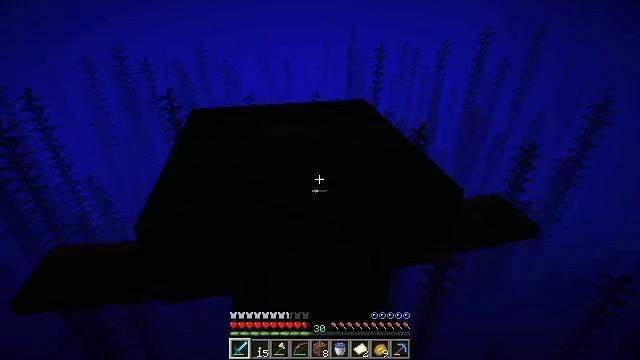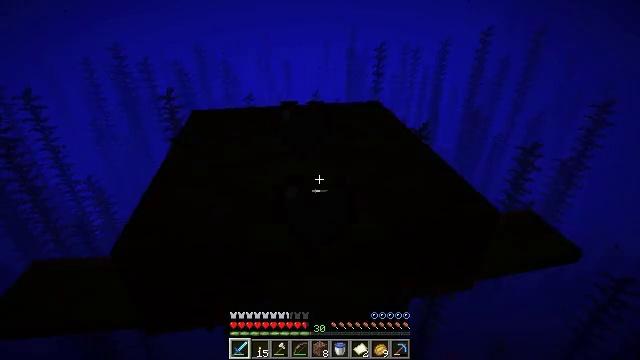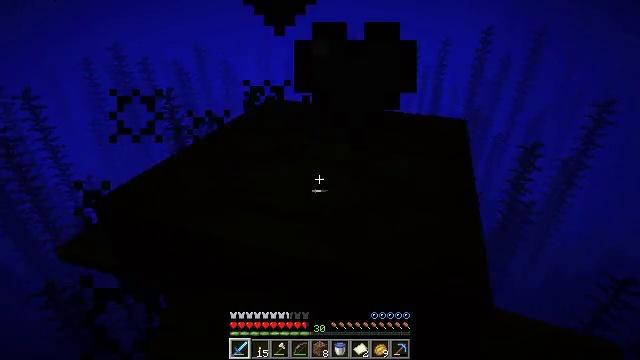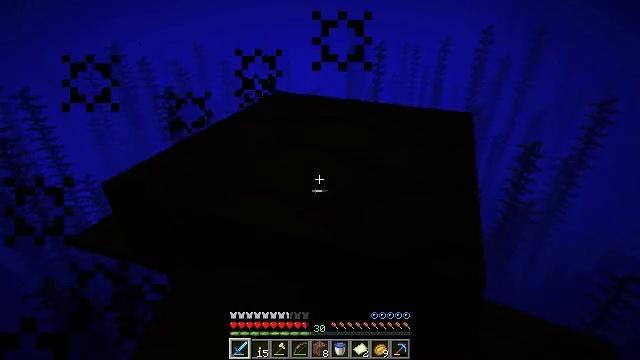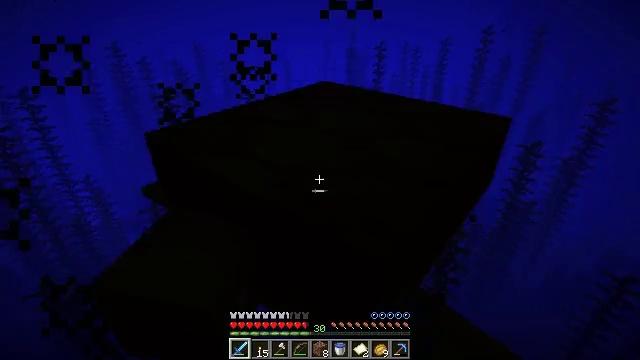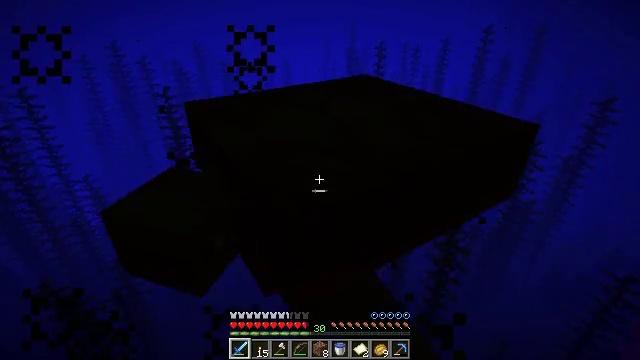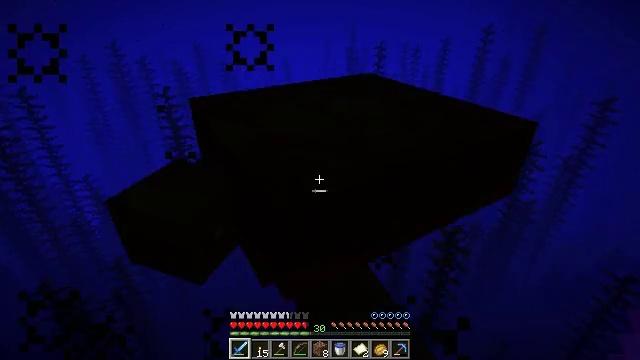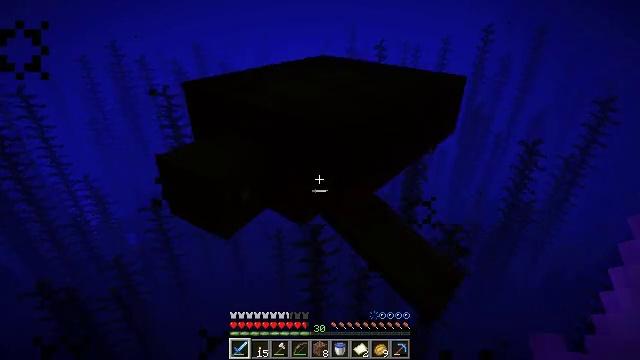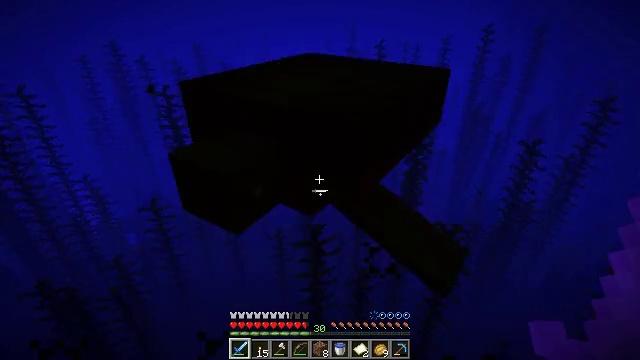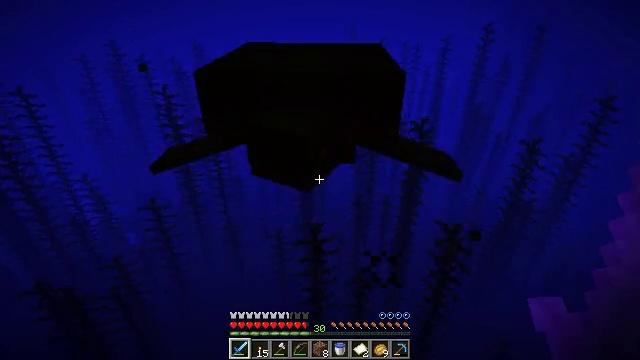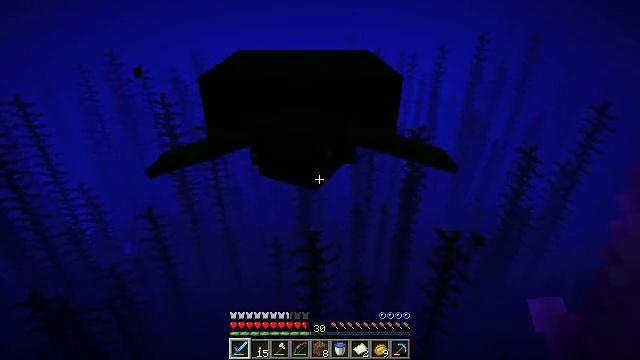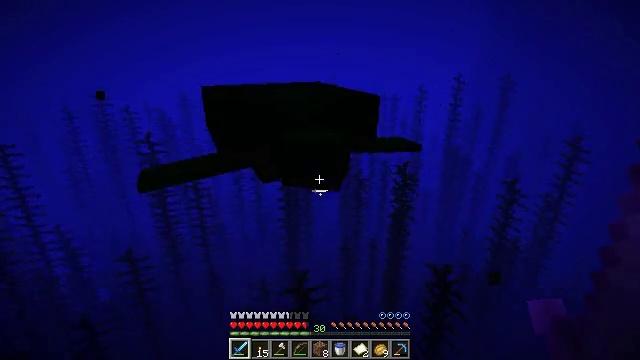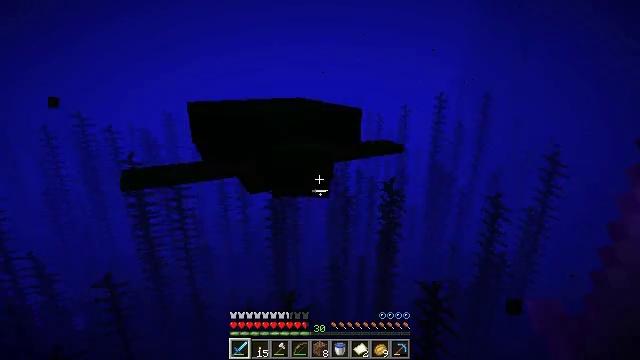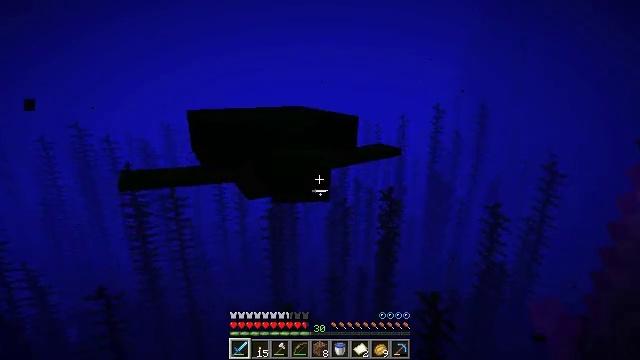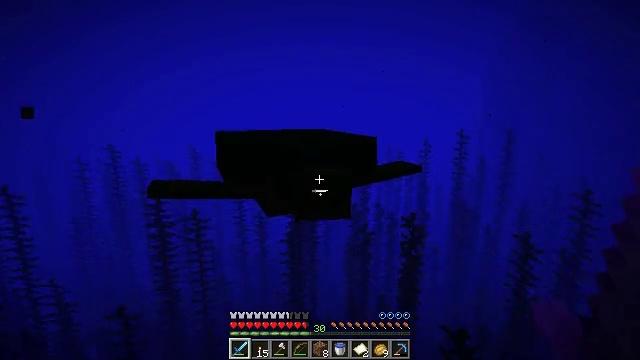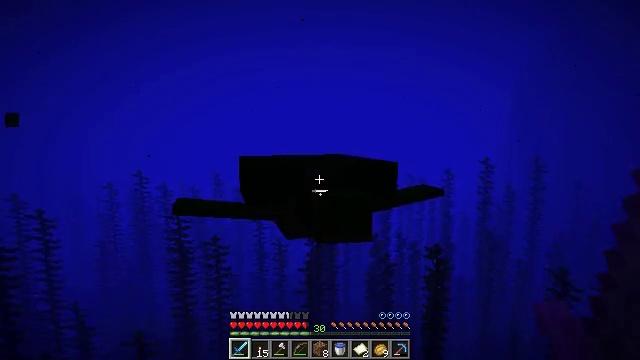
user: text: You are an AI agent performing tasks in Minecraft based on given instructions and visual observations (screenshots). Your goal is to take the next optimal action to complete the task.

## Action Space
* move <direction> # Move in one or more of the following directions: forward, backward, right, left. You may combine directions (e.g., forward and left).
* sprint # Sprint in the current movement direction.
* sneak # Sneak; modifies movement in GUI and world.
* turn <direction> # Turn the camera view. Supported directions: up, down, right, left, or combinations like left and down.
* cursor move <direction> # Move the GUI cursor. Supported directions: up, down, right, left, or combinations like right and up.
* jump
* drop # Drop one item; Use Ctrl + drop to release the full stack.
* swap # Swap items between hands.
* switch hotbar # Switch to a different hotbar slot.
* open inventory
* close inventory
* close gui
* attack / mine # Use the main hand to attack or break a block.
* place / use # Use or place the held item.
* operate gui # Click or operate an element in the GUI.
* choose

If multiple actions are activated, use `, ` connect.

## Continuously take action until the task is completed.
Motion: motion action
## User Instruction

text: Attack the turtle.
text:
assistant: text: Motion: no_op
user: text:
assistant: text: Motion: no_op
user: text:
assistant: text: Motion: no_op
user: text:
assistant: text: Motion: no_op
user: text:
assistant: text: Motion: no_op
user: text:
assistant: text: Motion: no_op
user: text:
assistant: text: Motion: no_op
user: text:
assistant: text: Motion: no_op
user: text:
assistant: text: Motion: no_op
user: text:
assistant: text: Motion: move forward, turn up
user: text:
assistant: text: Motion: move forward, turn right and up
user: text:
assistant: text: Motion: move forward, turn right and up
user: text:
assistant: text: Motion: move forward, turn up
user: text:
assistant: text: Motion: move forward, turn left and up
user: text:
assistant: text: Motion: move forward, turn left and up
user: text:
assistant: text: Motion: move forward, turn up, attack / mine
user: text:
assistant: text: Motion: move forward, attack / mine
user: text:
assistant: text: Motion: move forward, attack / mine
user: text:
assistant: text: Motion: move forward
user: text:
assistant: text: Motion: move forward
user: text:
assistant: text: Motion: move forward
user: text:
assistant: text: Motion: move forward
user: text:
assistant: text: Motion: move forward
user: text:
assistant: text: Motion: move forward
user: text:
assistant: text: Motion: move forward
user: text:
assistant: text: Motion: move forward, jump
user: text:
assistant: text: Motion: move forward, jump
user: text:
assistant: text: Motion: move forward, turn right and down, jump
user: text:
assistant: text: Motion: move forward, turn right and down, jump
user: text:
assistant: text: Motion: move forward, turn right and down, attack / mine, jump